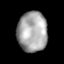
Tissue: lung
Cell type: Epithelial cells
Senescence score: 0.1268
Nuclear area (px): 1172
Mean DAPI intensity: 166.047